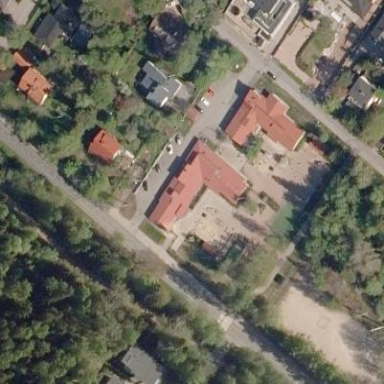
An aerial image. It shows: Kindergarten building.